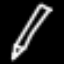
Label: pencil